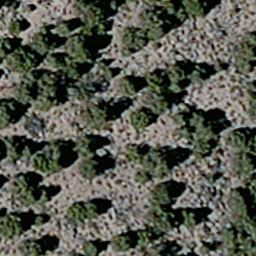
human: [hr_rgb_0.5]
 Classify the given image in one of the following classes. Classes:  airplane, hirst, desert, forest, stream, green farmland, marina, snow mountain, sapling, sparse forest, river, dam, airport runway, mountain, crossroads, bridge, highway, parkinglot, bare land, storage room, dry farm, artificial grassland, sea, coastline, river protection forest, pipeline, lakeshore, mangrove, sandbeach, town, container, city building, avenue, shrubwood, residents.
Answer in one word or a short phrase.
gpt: sparse forest